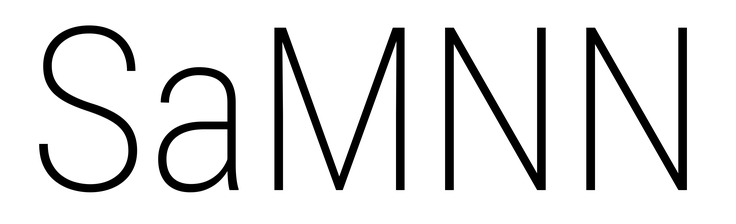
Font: Roboto_Condensed_ExtraLight